Question: I added a DockPanel to a RadioButton element such that I can distribute the radio button label, a textbox and a button horizontally using 100% of the width.
Using 'LastChildFill="True"'within the DockPanel stretches the last element. This works out nicely if the textbox is the last child in the panel. But, as the button is the last element and has a fixed width, the textbox should be stretched. However, there's no such property like '2ndChildFill="True"'.
My code looks like this:
'''
<RadioButton HorizontalAlignment="Stretch"
HorizontalContentAlignment="Stretch">
<DockPanel >
<TextBlock VerticalAlignment="Center">in location:</TextBlock>
<TextBox Grid.Column="1" Margin="10,0,0,0">Path string</TextBox>
<Button HorizontalAlignment="Right"
Margin="10,0,0,0" Padding="3,0">...</Button>
</DockPanel>
</RadioButton>
'''
And it gives me this:

Any ideas, hints to fix this? Many thanks in advance...
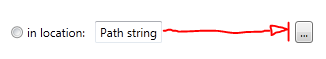
Answer: You need to set <URL> attached property for your elements and leave 'TextBox' as the last element:
'''
<RadioButton HorizontalAlignment="Stretch"
HorizontalContentAlignment="Stretch">
<DockPanel LastChildFill="True">
<TextBlock DockPanel.Dock="Left"
VerticalAlignment="Center"
Text="in location:" />
<Button DockPanel.Dock="Right"
Margin="10,0,0,0"
Padding="3,0"
Content="..." />
<TextBox Margin="10,0,0,0">
Path string
</TextBox>
</DockPanel>
</RadioButton>
'''